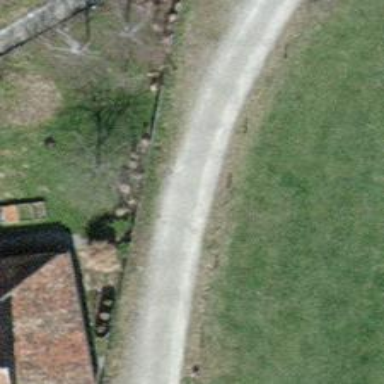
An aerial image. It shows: Compacted track road with grade3 tracktype.